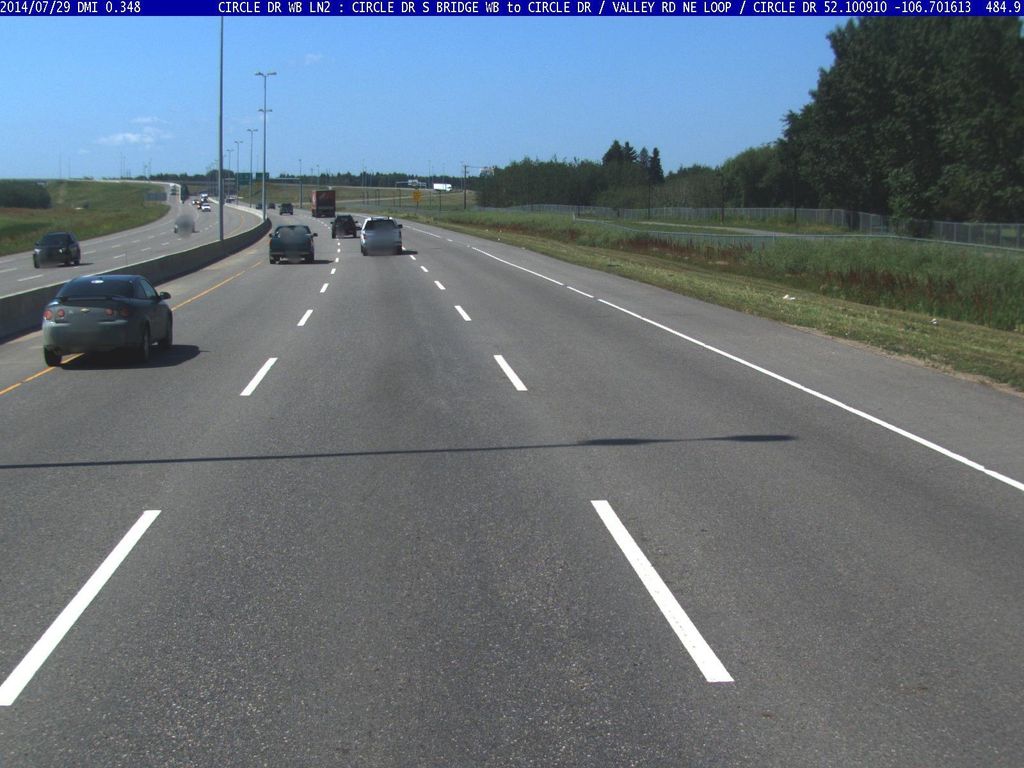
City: saskatoon